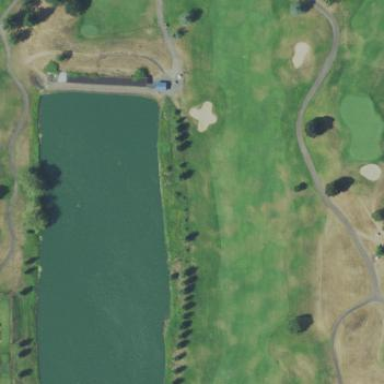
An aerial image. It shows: Well-manicured mown grass area used as golf fairway.